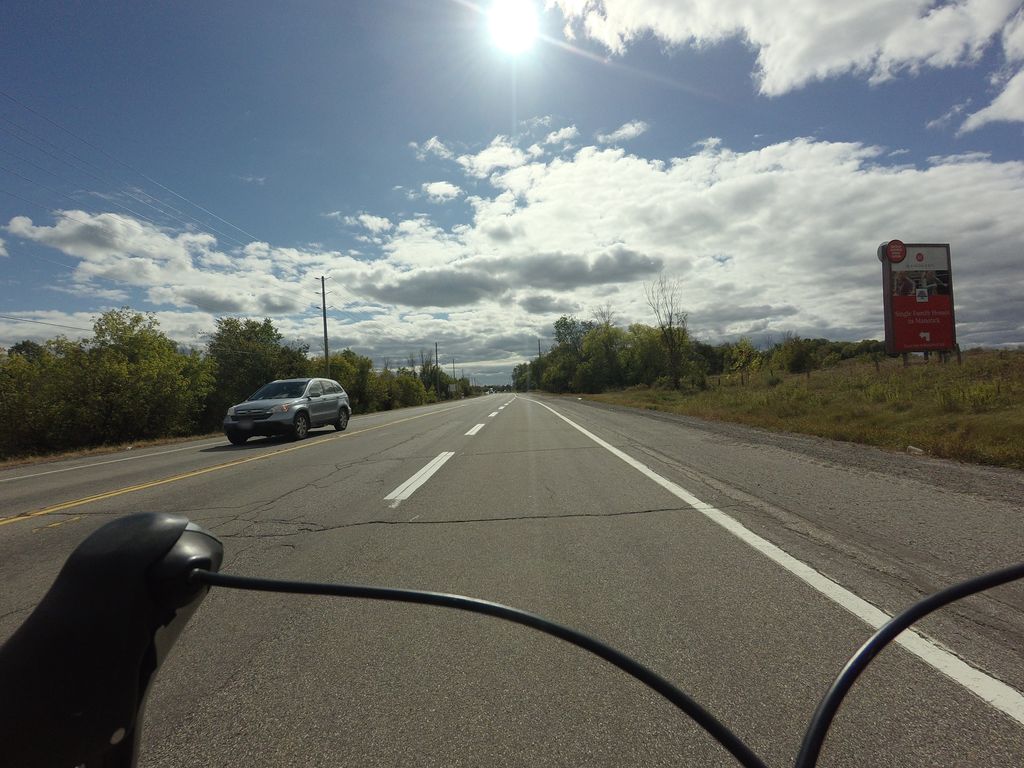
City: ottawa-gatineau